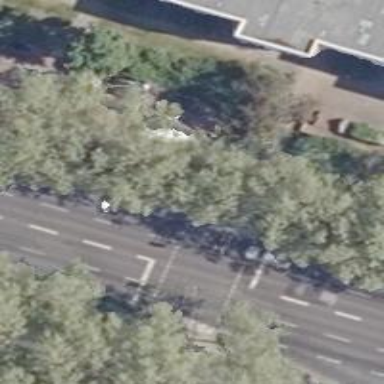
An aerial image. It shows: Asphalt path designated for cycling.